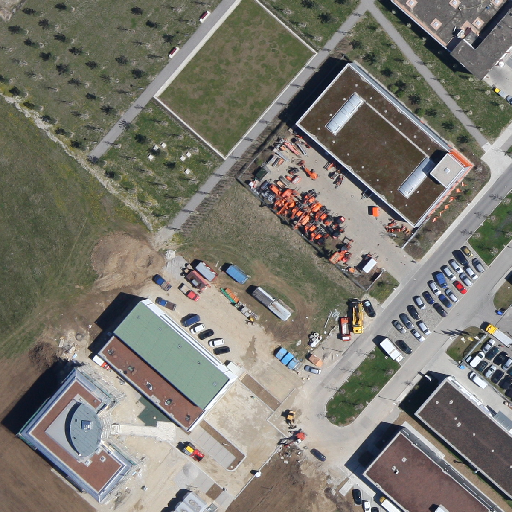
Referring expression: car in the parking area